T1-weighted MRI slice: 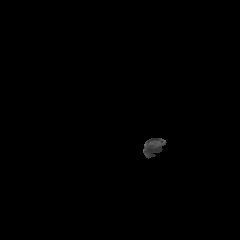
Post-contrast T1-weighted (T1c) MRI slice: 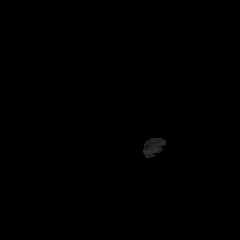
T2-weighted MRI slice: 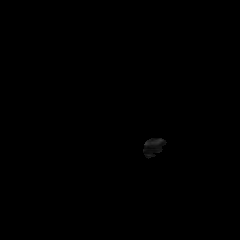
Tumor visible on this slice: no